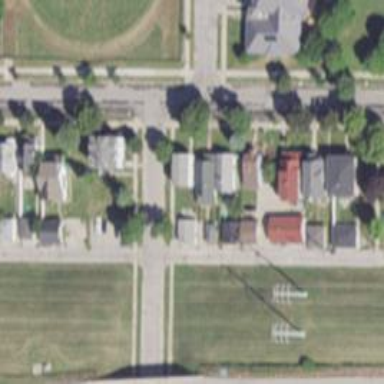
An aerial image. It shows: Residential road with separate sidewalk.